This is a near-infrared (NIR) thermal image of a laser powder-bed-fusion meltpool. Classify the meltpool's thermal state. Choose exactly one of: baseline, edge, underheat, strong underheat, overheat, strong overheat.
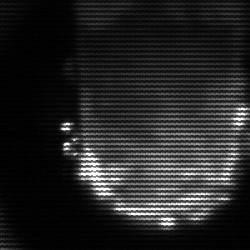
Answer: baseline